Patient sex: F
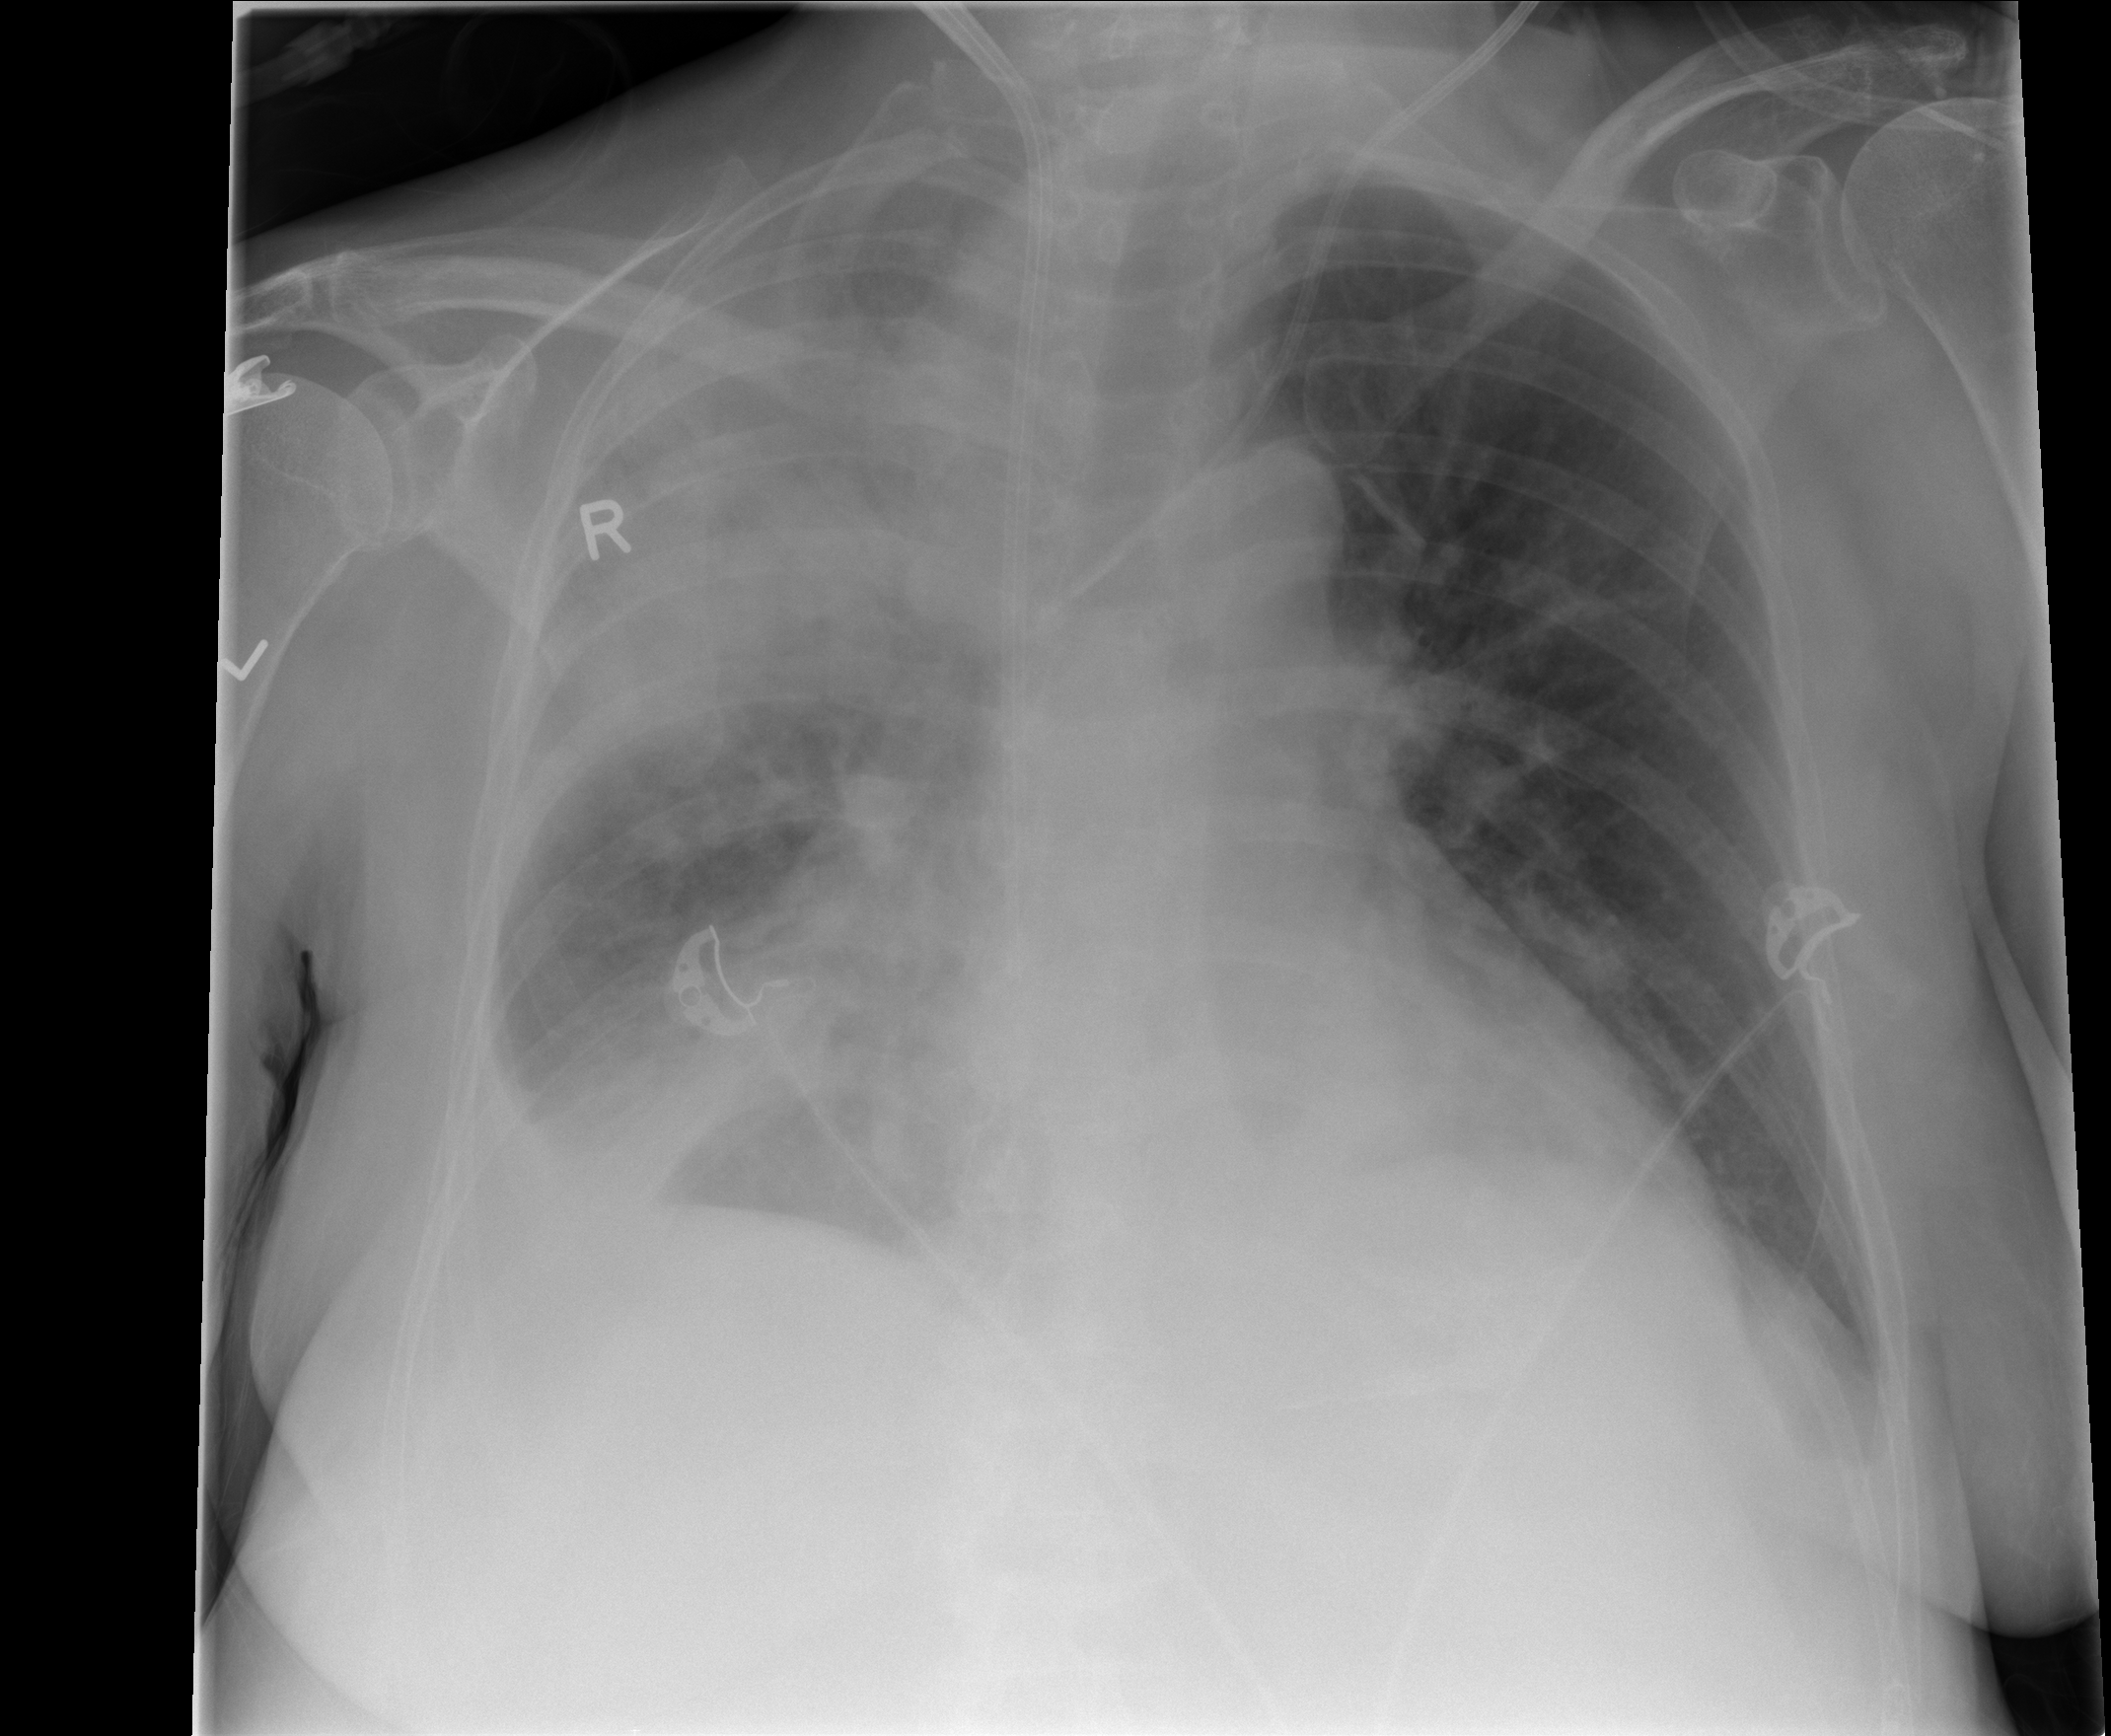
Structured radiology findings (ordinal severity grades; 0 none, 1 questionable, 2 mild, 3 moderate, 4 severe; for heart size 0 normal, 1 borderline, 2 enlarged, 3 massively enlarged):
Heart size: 1
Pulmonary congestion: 2
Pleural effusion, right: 2
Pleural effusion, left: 1
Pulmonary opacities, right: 2
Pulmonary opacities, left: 0
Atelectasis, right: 3
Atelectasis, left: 2